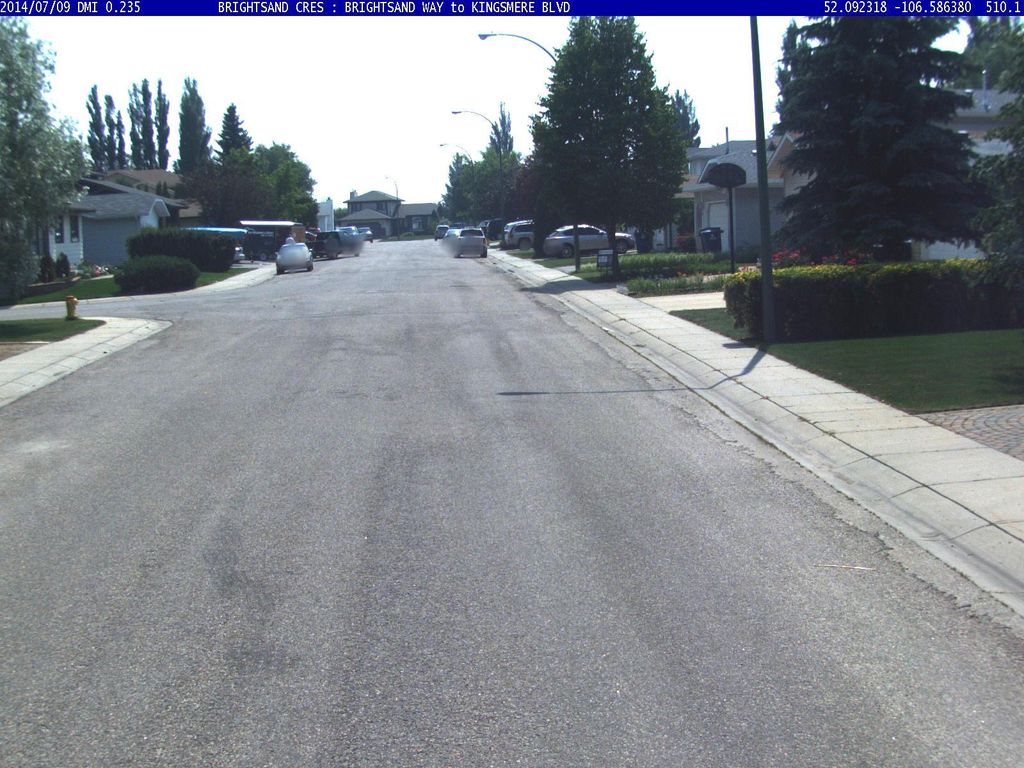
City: saskatoon